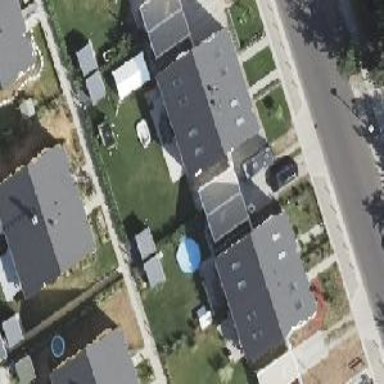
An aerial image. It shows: Semi-detached house.